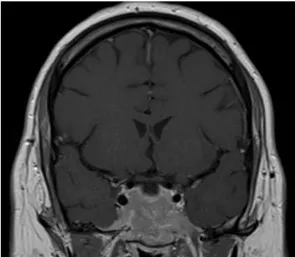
Coronal T1-weighted MRI images with contrast enhancement of the pituitary tumor at presentation in 2008.
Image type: radiology (mri)